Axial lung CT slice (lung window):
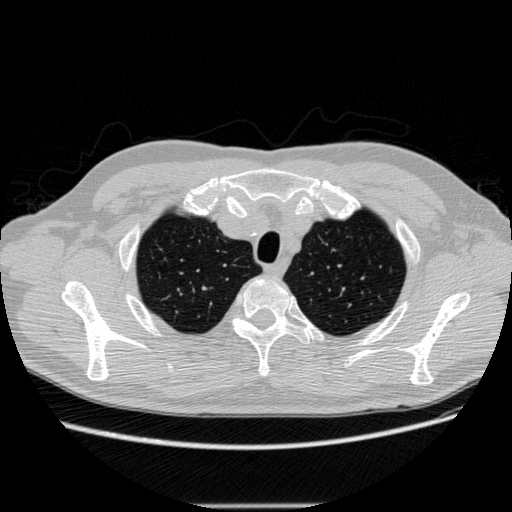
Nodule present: no